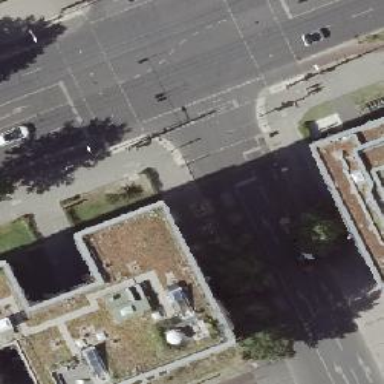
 and there is no stopping allowed for parking on both sides."